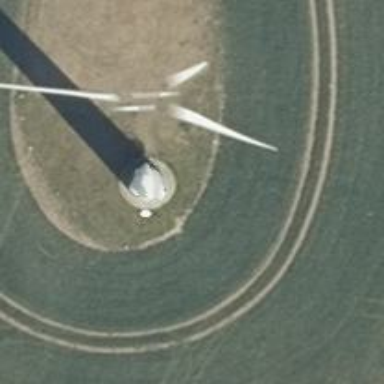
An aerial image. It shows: Wind generator using horizontal axis wind turbines.